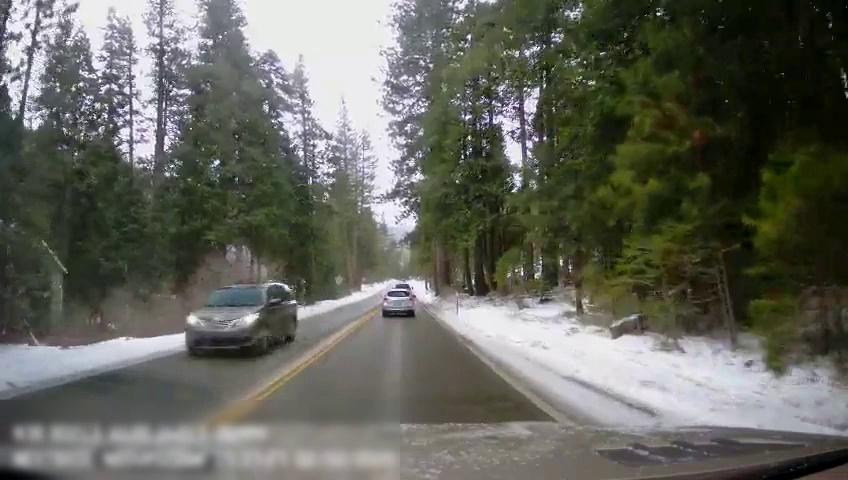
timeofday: Day
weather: Snowy
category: Drivable Space
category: Vehicles | SUV
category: Vehicles | Truck
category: Vehicles | SUV
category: Lanes | Current Lane
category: Lanes | Opposite Lane
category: Lanes | Opposite Lane
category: Lanes | Current Lane